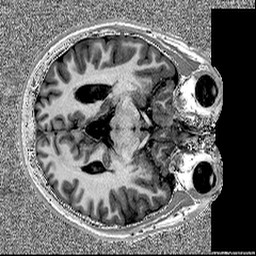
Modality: MP2RAGE
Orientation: axial
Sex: male